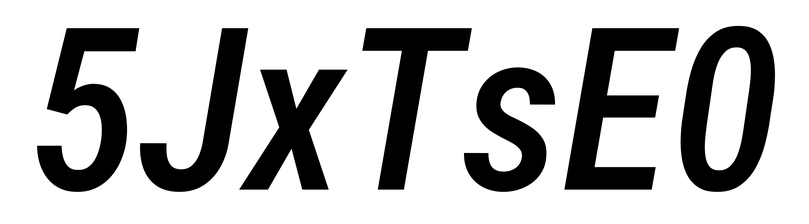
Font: Roboto-Italic_Condensed_Medium_Italic